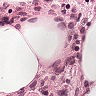
Metastatic tissue present: no